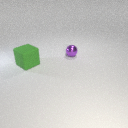
small purple metal sphere behind large green rubber cube